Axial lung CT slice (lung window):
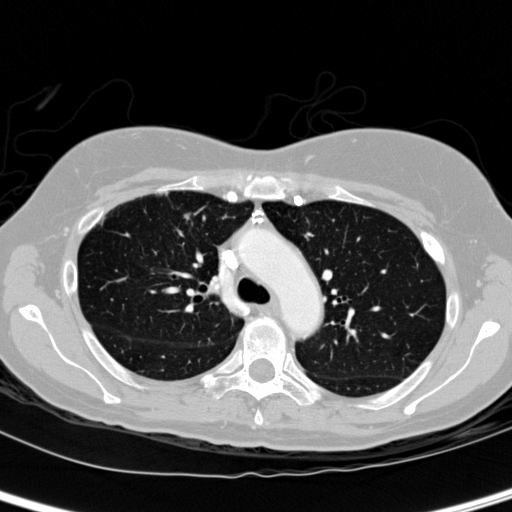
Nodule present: yes
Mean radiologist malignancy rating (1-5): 2.667